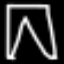
Label: pants